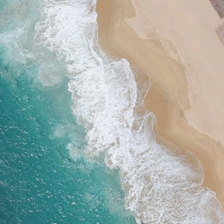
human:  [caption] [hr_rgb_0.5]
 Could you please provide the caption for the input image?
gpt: white waves in a green ocean are near a yellow beach .

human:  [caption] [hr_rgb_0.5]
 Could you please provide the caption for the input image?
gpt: white waves in a green ocean are near a yellow beach .

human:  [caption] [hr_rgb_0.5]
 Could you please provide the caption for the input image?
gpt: white waves in a green ocean are near a yellow beach .

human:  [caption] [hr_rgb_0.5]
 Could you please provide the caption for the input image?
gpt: white waves in a green ocean are near a yellow beach .

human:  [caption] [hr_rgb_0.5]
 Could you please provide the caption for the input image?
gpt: white waves in a green ocean are near a yellow beach .